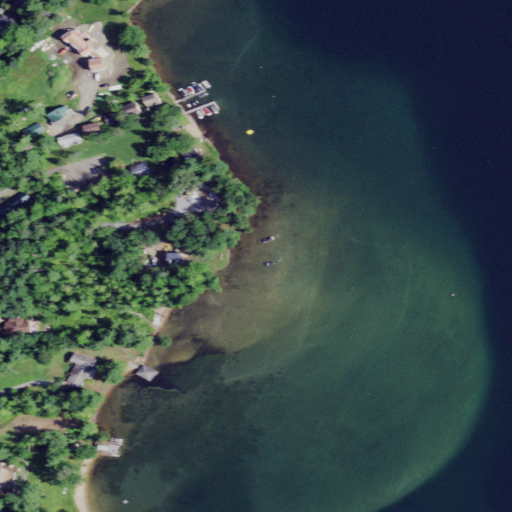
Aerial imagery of cape in New York named Jenkins Point containing open water, open development, woody wetlands, evergreen forest, herbaceous wetlands, deciduous forest, low intensity development, medium intensity development, high intensity development, and pasture